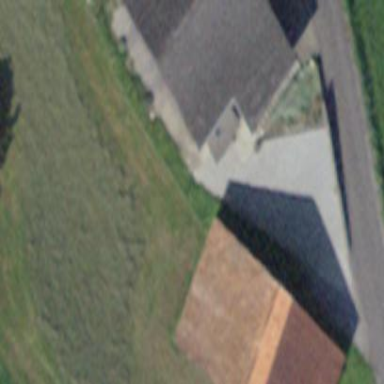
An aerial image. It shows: Rural barn.